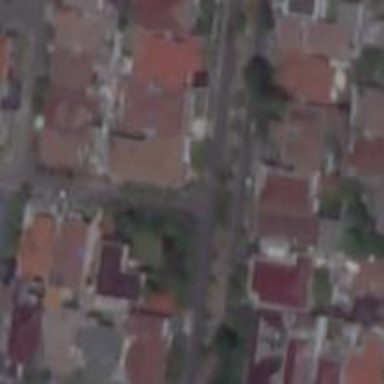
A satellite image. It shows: Residential road.